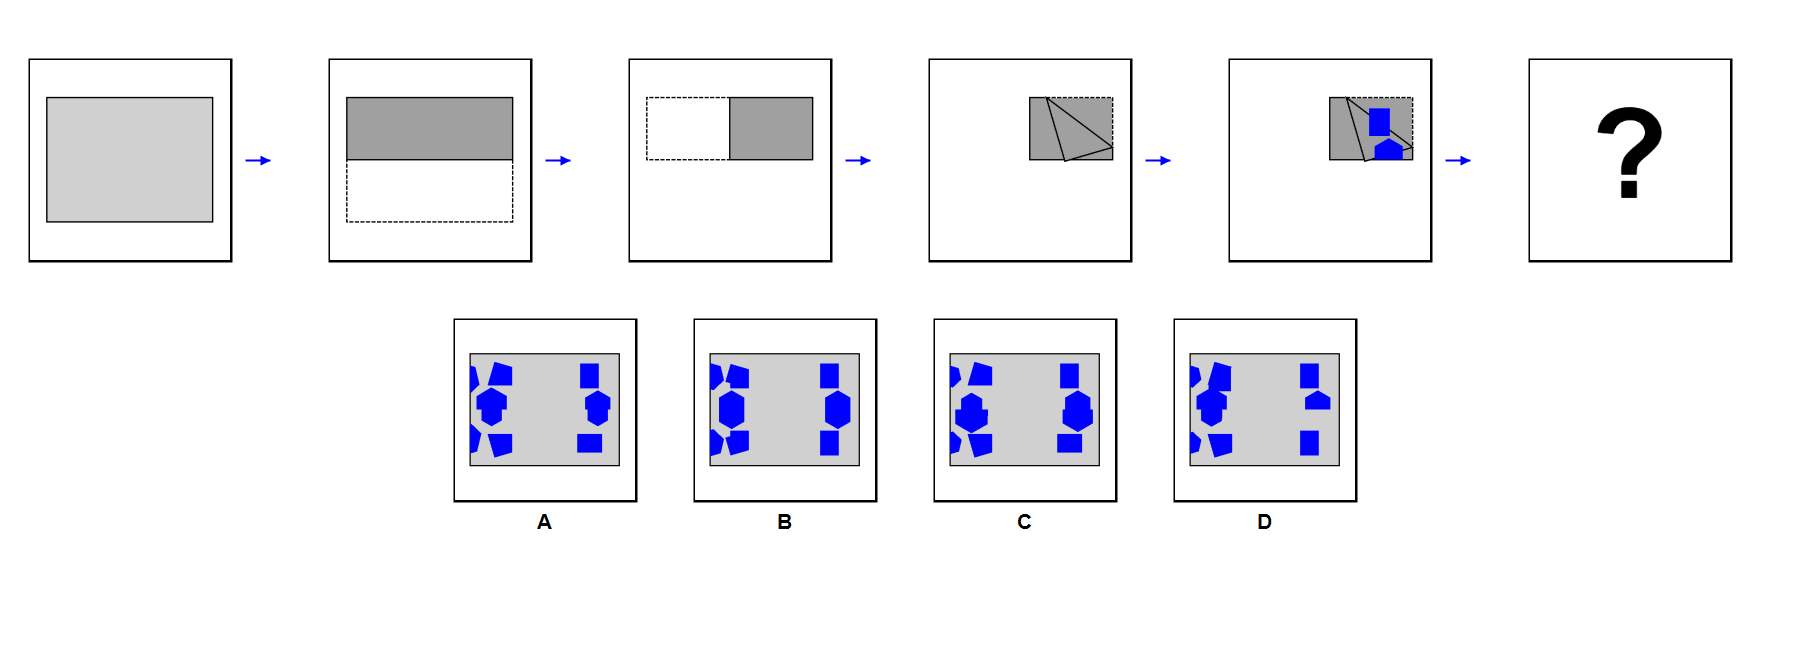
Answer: B